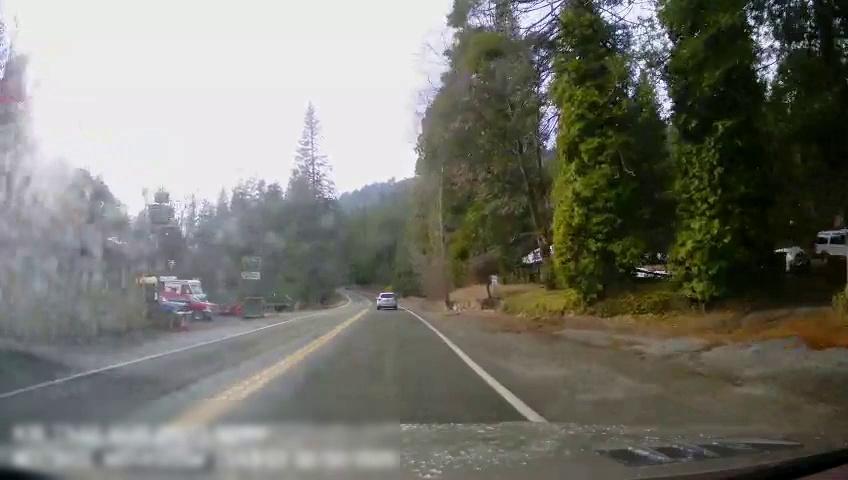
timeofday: Day
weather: Sunny
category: Drivable Space
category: Vehicles | Other LV
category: Vehicles | Car
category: Lanes | Opposite Lane
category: Lanes | Current Lane
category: Lanes | Current Lane
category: Lanes | Current Lane